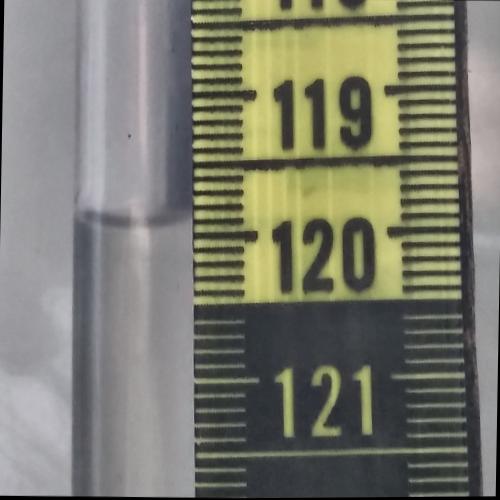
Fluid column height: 119.9 cm